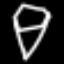
Label: diamond